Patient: sex F, age 68
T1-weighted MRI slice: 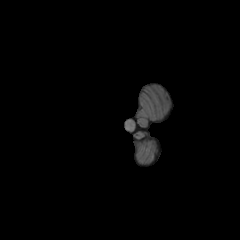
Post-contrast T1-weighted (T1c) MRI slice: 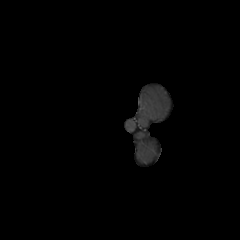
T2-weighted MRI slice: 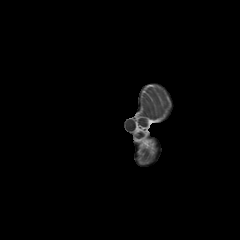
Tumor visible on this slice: no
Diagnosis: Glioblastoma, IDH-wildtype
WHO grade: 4